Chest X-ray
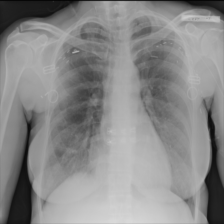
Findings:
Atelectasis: negative
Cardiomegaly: negative
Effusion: negative
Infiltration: negative
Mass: negative
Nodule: negative
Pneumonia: negative
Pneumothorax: negative
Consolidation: negative
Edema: negative
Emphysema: negative
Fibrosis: positive
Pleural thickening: negative
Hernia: negative